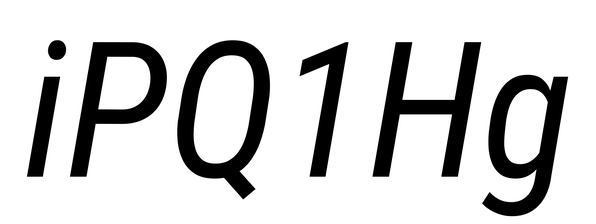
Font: Roboto-Italic_Condensed_Italic